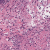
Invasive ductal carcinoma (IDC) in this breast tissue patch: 1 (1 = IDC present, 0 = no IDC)